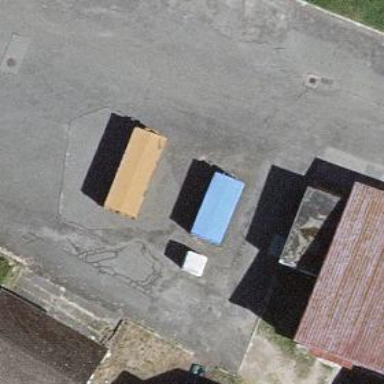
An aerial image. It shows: Recycling container at amenity designated for recycling.